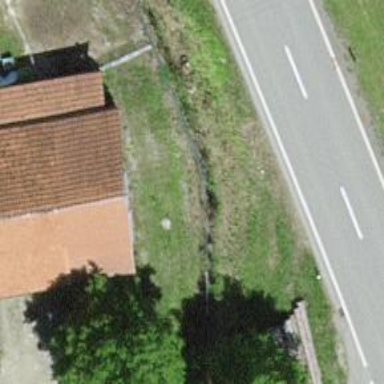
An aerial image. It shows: Hedge acting as barrier.